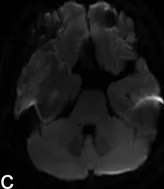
(C) Diffusion-weighted imaging revealed slight hyperintense nodules.
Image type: radiology (mri)